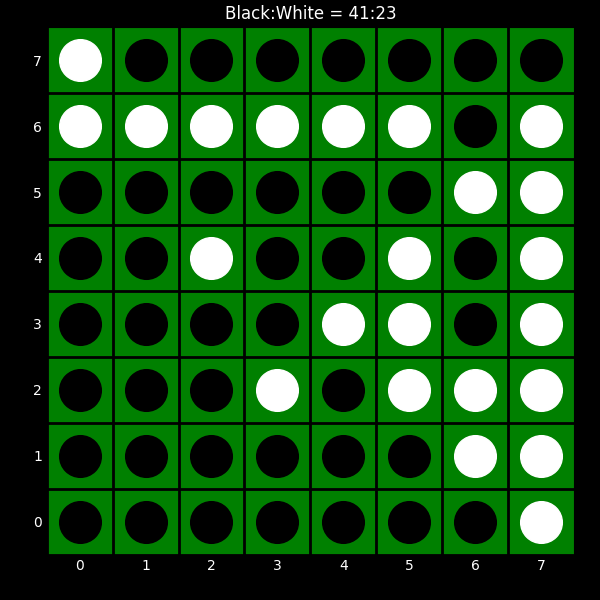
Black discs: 41
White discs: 23